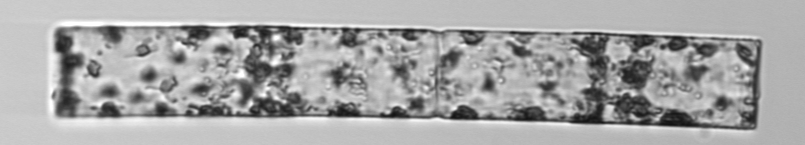
Label: Guinardia_flaccida